Interaction volume radius: 10 \u00c5
Interaction volume height: 30 \u00c5
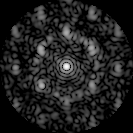
Disorder parameter: 0.6121